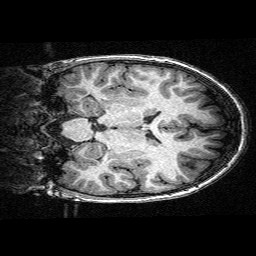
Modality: T1w
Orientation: coronal
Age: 8
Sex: female
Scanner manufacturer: siemens
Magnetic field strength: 3 T
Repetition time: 2.3 s
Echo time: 0.00336 s